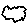
Label: cloud